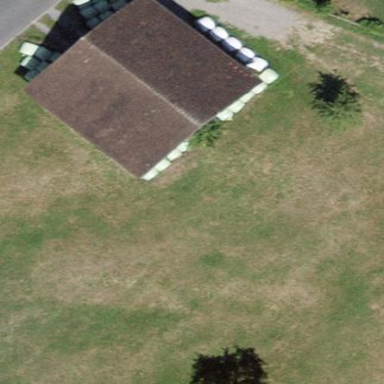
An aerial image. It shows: Barn.